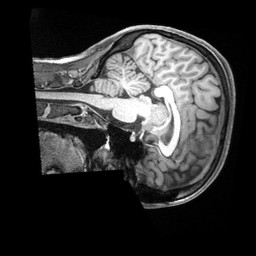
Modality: T1w
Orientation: sagittal
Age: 31
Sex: female
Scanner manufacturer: siemens
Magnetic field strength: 3 T
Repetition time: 2.4 s
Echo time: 0.00226 s